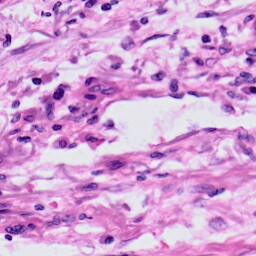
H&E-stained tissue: Skin